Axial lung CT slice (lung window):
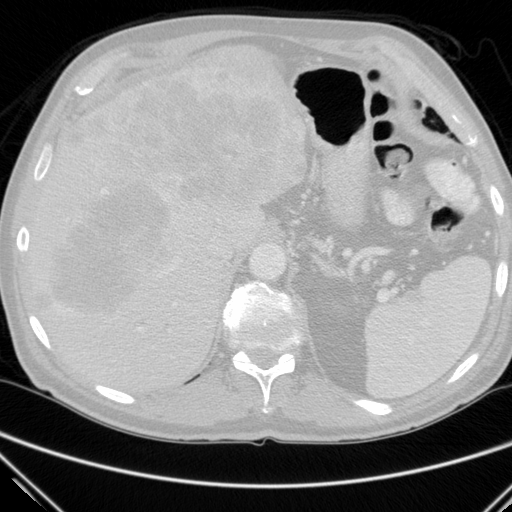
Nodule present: no